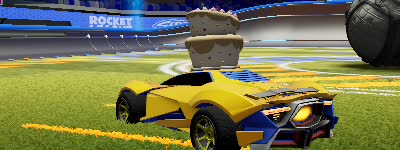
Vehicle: werewolf